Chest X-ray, AP view. Patient: 86 years old, sex F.
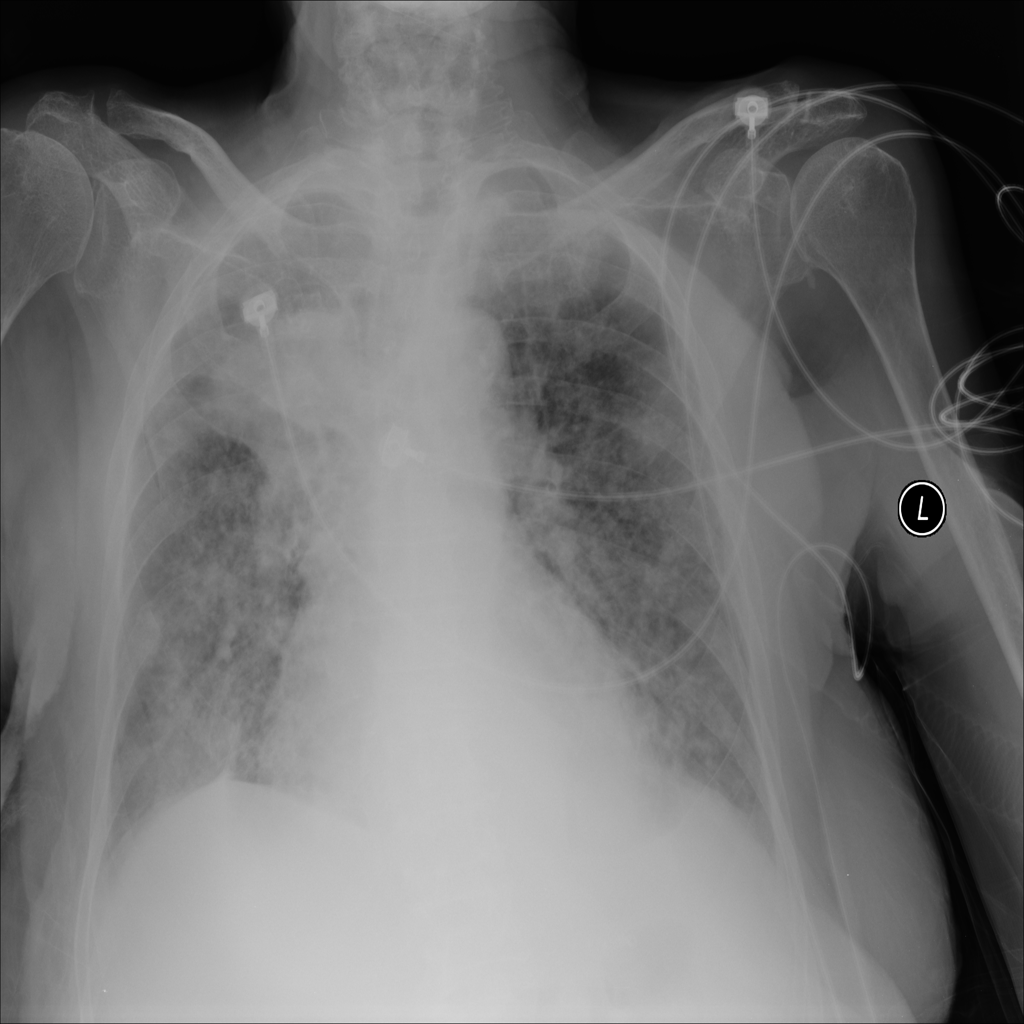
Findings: Atelectasis, Mass